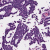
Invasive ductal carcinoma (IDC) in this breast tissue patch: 1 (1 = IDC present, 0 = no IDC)